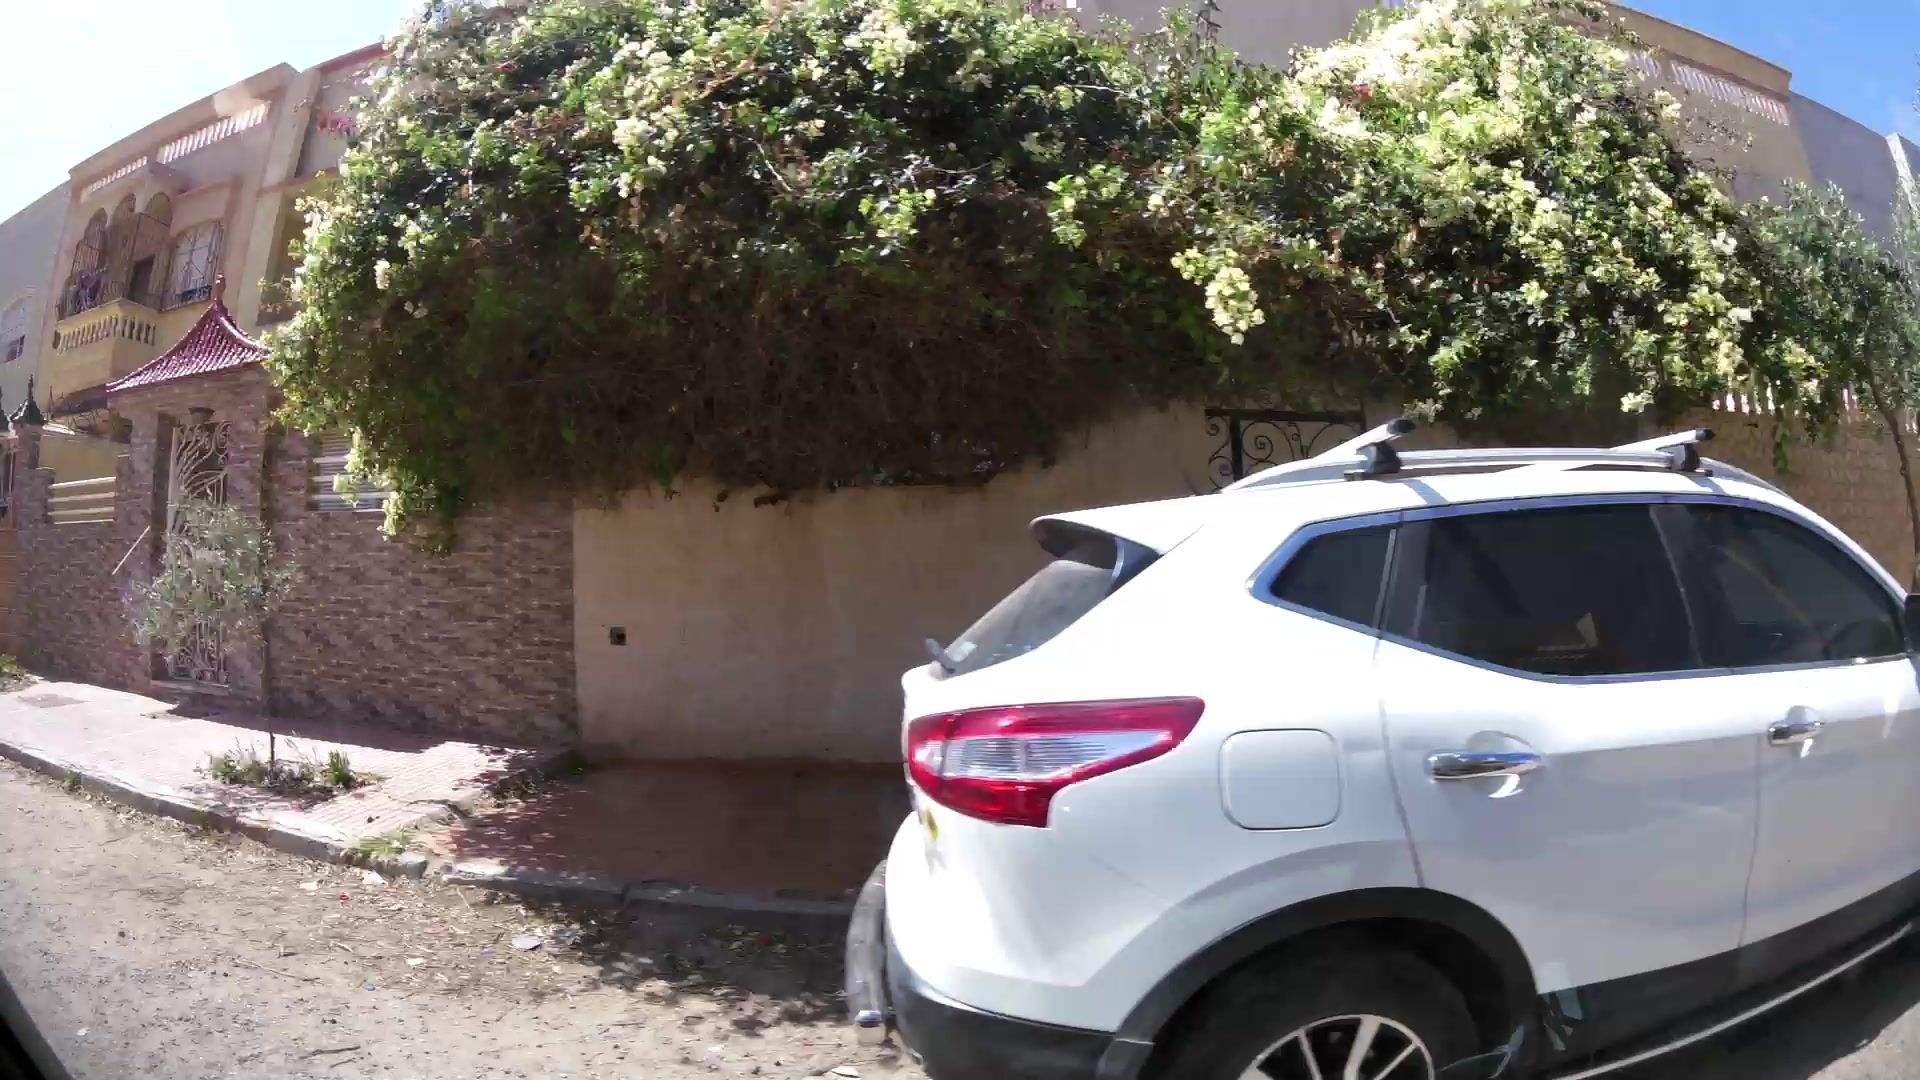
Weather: clear
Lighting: day
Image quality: good
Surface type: walking surface
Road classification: track, residential
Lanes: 2.0
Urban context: urban centre
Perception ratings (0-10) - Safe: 4.62, Lively: 4.13, Beautiful: 2.37, Boring: 6.23, Depressing: 5.16, Wealthy: 8